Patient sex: M
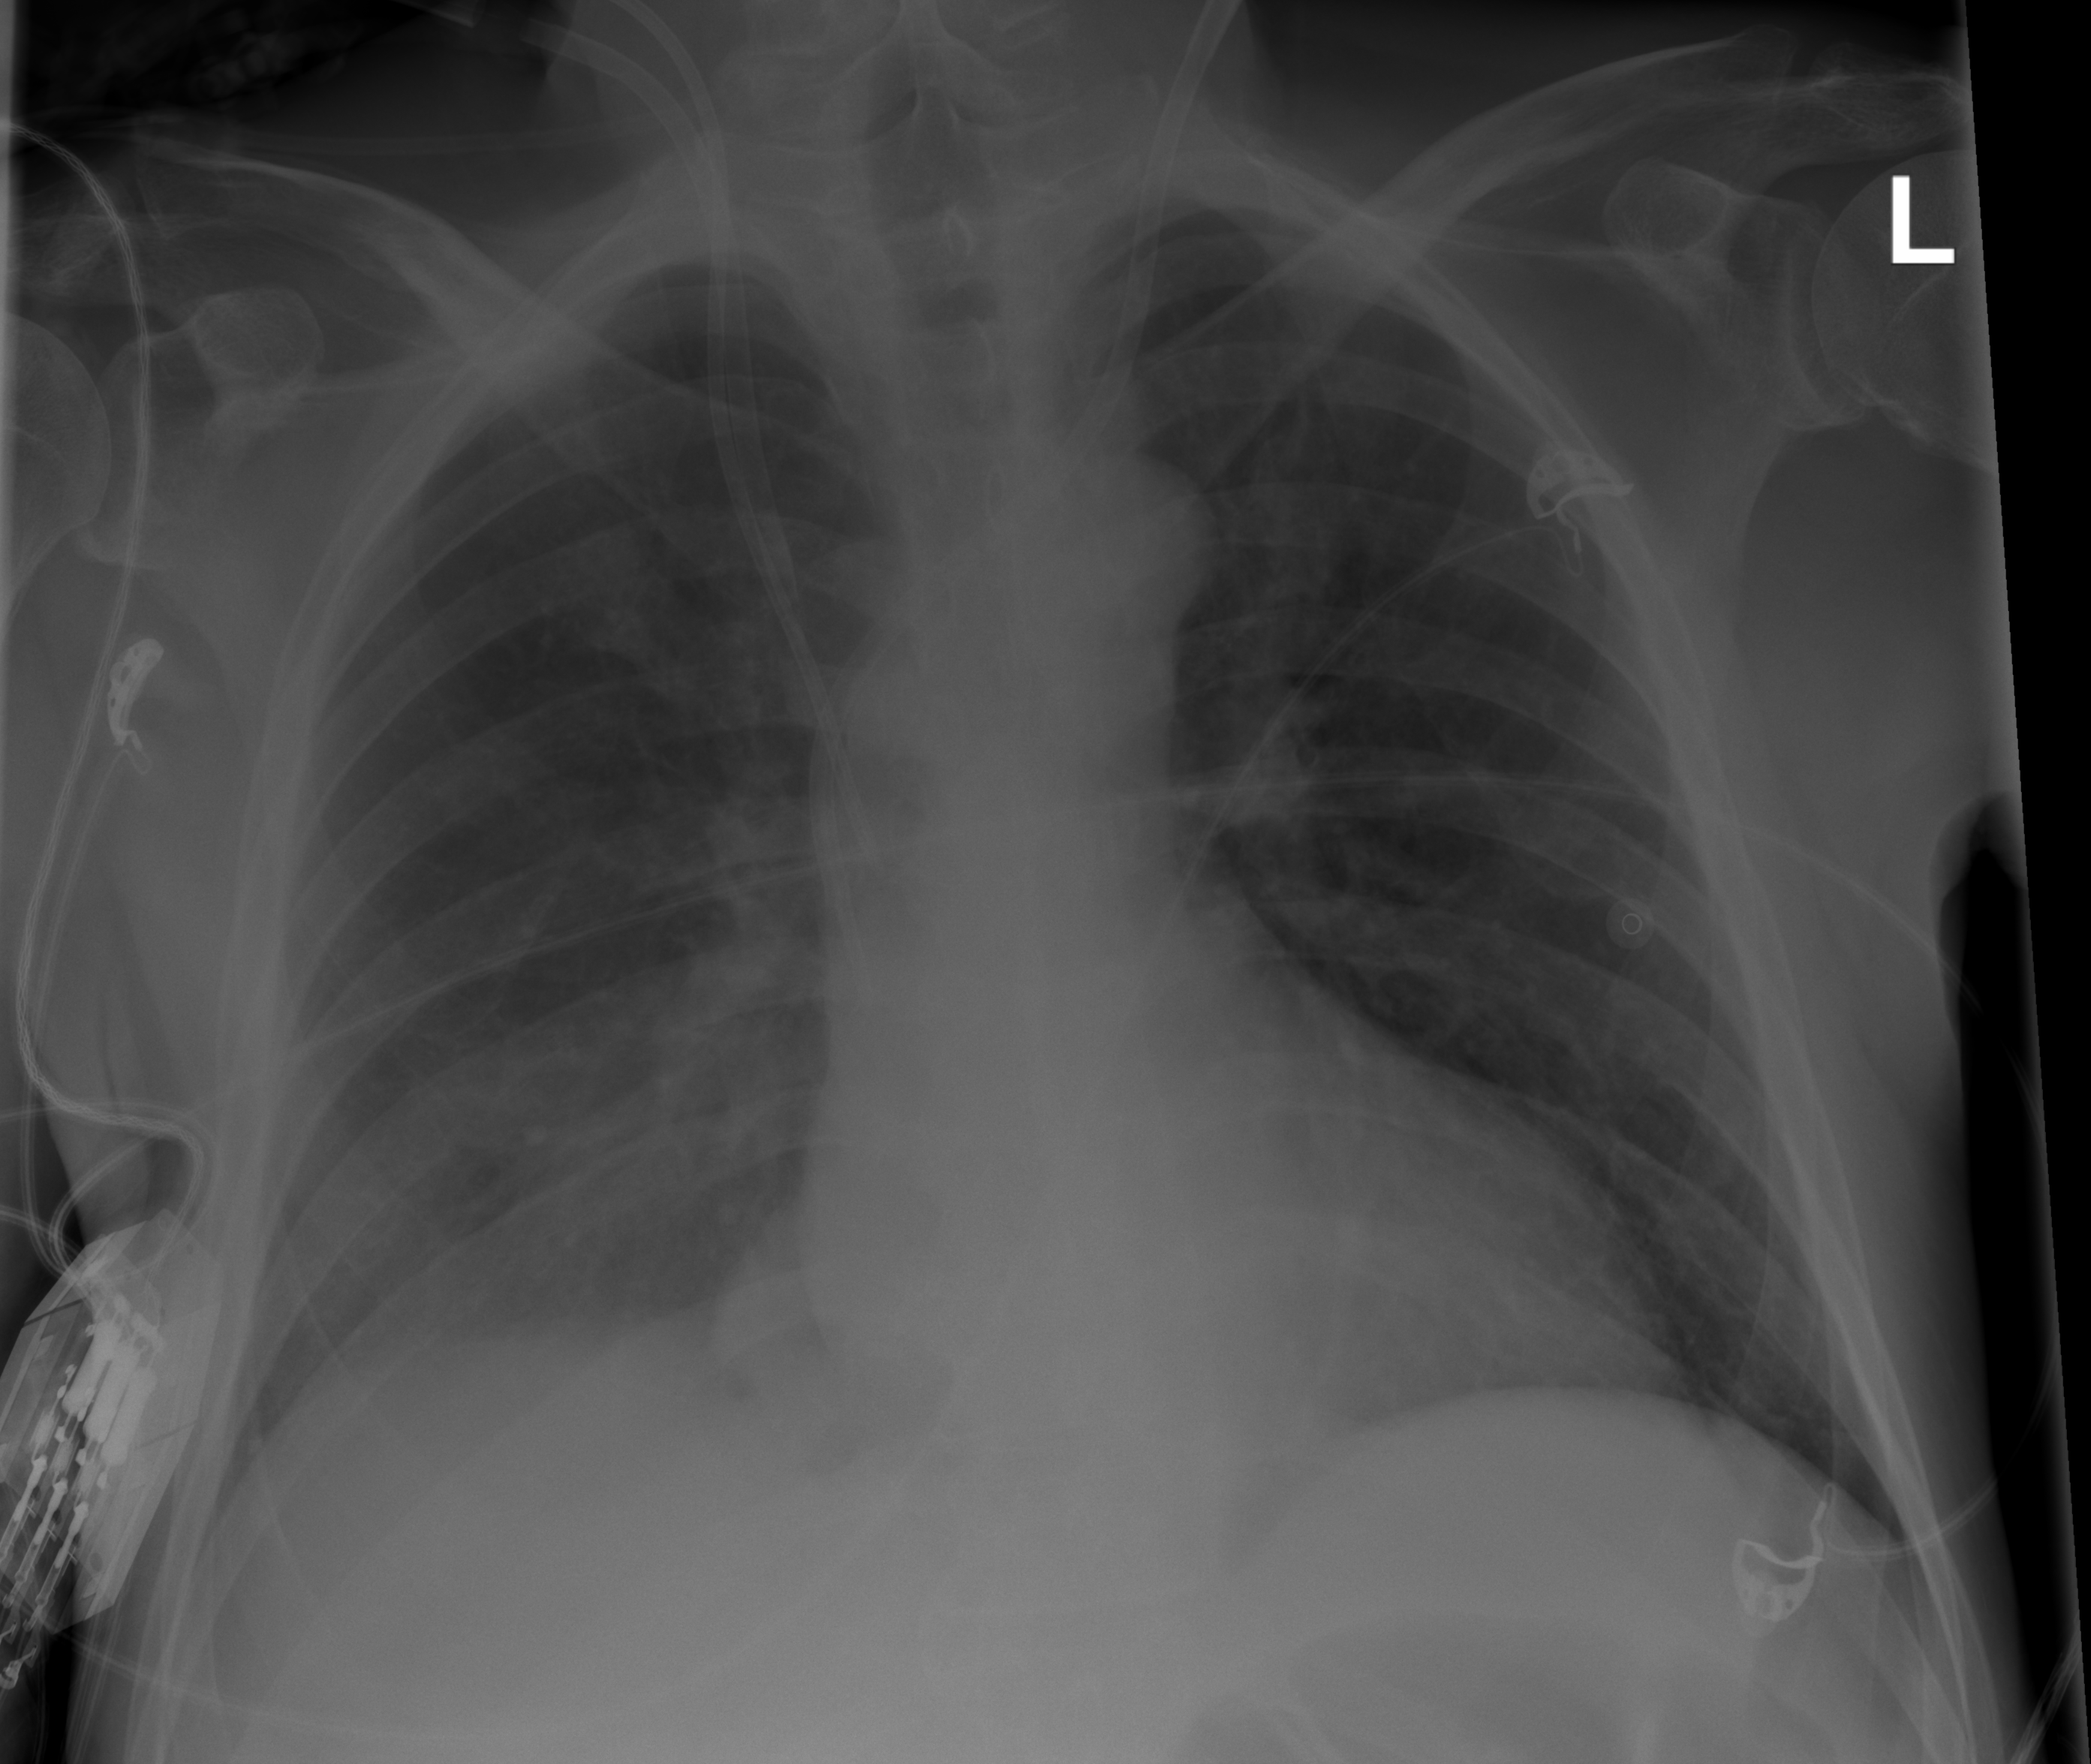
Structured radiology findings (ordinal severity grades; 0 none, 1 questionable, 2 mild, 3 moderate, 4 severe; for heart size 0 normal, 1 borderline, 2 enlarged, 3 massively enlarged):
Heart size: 0
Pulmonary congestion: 2
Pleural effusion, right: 2
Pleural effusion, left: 0
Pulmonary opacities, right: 0
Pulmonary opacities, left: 0
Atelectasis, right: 2
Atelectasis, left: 0